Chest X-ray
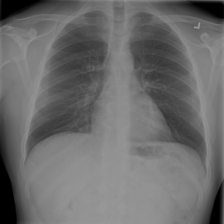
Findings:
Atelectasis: negative
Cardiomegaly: negative
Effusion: negative
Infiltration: negative
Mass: negative
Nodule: negative
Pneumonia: negative
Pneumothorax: negative
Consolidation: negative
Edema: negative
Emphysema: negative
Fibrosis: negative
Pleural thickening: negative
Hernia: negative